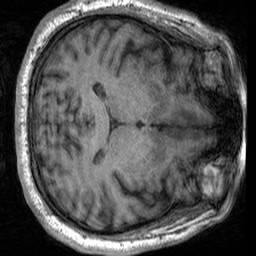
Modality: T1w
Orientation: axial
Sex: male
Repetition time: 1.95 s
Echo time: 0.026 s